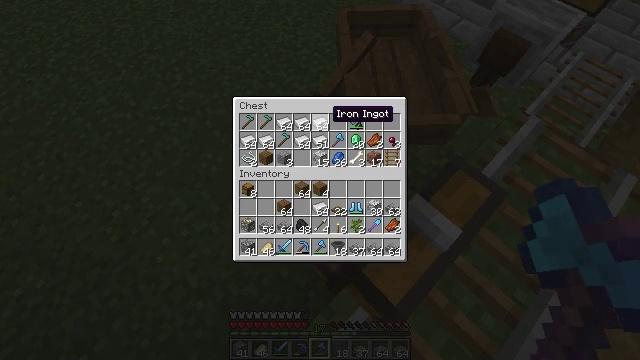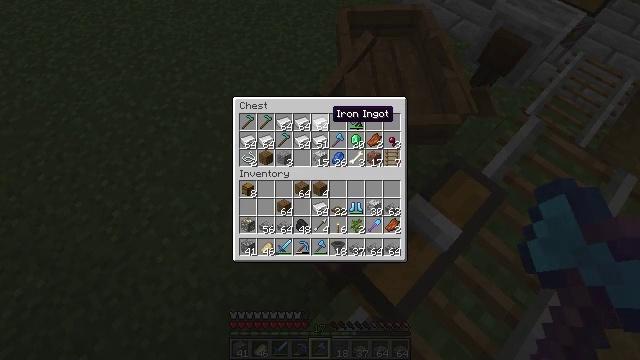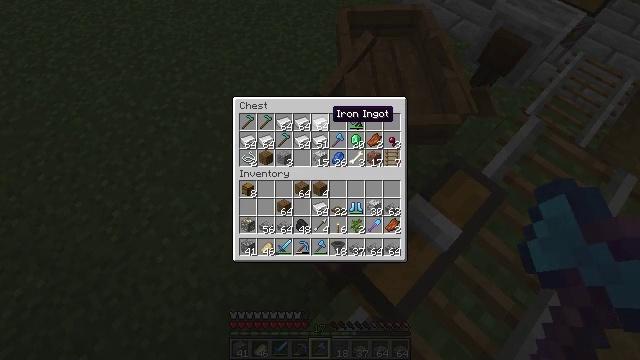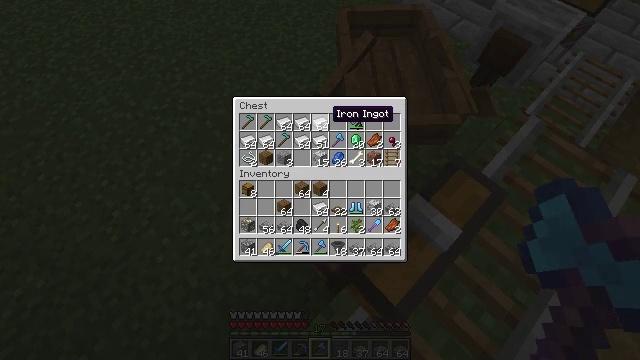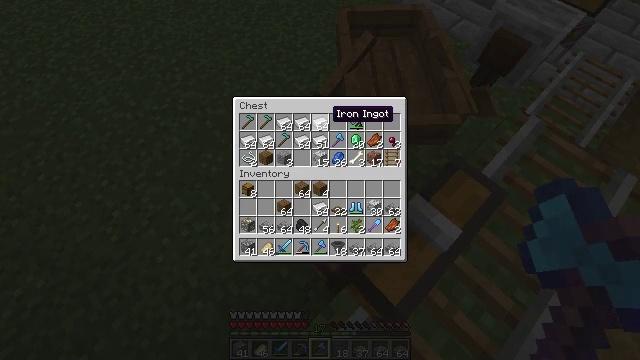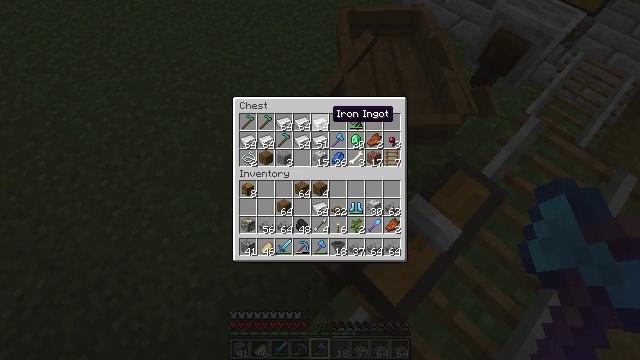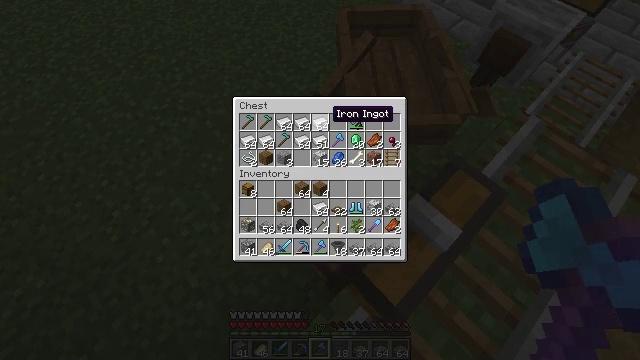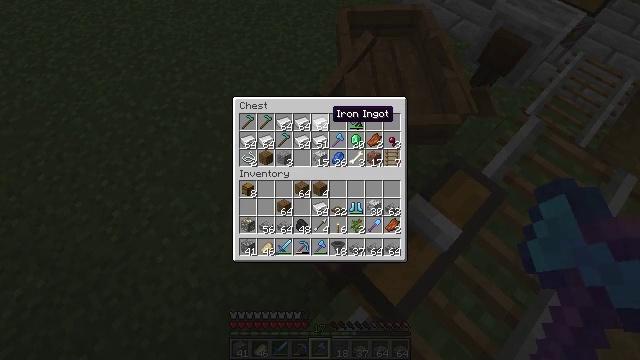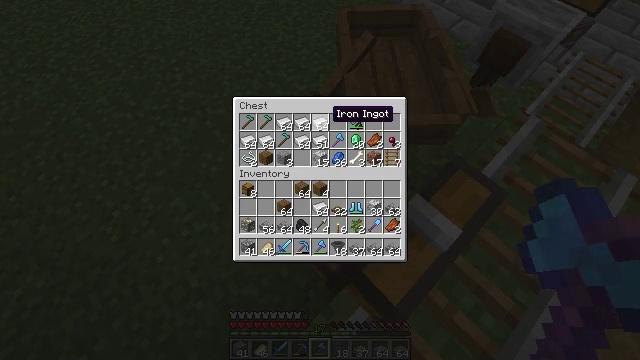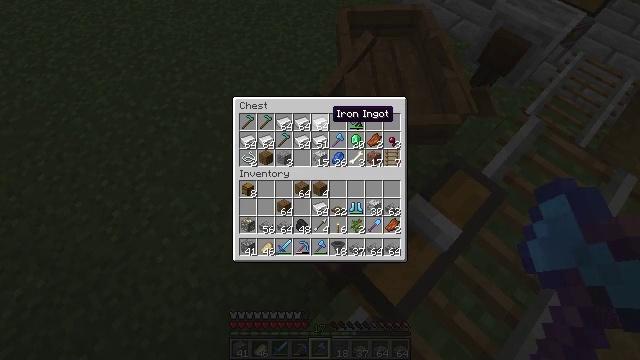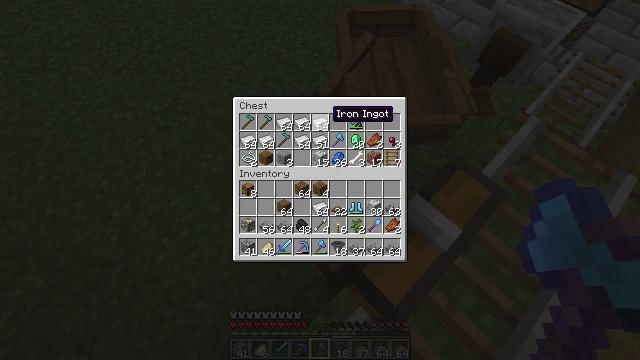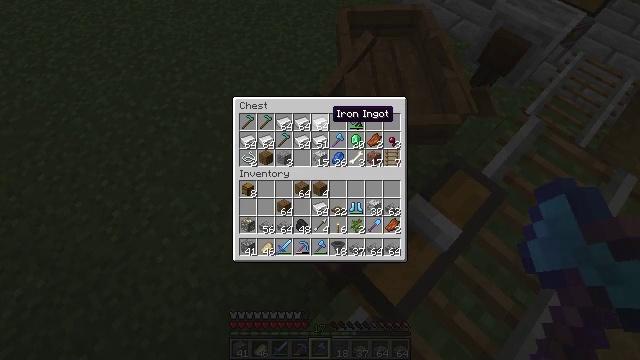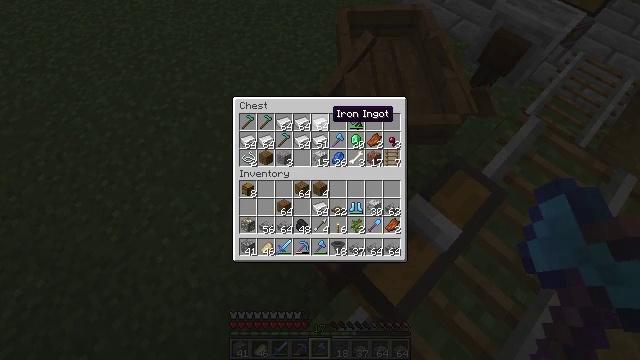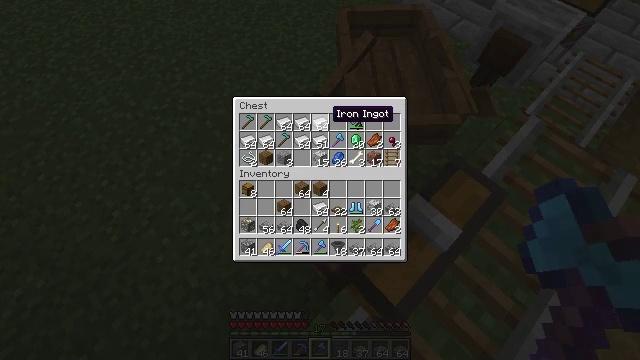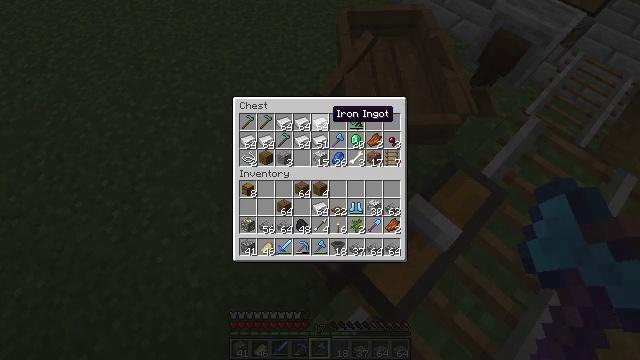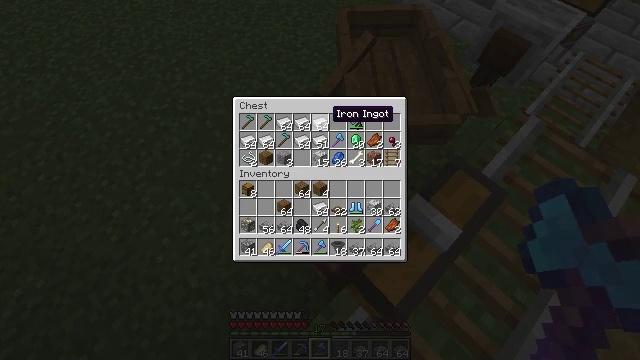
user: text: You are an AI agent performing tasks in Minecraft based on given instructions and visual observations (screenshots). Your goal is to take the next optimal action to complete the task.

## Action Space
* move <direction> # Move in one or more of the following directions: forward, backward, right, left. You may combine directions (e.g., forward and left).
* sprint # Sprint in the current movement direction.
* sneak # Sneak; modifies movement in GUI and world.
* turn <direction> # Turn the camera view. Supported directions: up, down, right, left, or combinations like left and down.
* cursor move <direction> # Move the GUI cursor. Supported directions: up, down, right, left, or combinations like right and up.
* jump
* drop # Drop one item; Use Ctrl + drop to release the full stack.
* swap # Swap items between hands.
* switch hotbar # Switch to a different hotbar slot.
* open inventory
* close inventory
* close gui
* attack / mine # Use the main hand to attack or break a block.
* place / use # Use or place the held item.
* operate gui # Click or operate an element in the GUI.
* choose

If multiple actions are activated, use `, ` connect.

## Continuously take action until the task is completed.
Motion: motion action
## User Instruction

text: Put iron ingots in the crafting grid to craft an iron block.
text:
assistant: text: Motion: sneak
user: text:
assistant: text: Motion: sneak
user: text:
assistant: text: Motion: sneak
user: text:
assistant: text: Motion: sneak
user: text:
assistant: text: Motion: sneak
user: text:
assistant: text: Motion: sneak
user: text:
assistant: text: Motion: sneak
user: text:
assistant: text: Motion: sneak
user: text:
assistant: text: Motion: sneak
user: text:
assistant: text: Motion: sneak
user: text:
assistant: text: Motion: sneak
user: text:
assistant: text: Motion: sneak
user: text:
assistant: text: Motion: sneak
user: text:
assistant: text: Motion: sneak
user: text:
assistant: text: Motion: sneak
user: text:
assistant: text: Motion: sneak
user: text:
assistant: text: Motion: sneak
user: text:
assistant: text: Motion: sneak
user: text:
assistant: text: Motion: sneak
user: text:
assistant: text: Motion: sneak
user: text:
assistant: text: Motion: sneak
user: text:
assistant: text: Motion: sneak
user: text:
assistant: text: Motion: sneak
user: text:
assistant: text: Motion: sneak
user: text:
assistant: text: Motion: sneak
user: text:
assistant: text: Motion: sneak
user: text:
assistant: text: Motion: sneak
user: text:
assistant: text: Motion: sneak
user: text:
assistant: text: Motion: sneak
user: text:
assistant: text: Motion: sneak